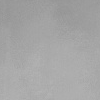
Atmospheric dust classification: dusty